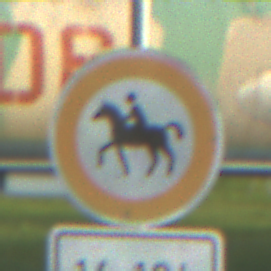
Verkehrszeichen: VerbotReiter
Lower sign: ZeitangabenOhneBeschraenkungAufWochentage1
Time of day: SunriseSunset
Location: Outdoor (Special)
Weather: Clear
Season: NotSpecified
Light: Natural